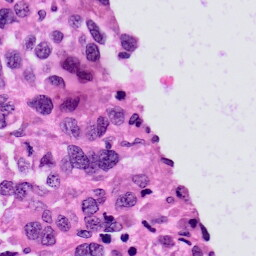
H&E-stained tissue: Prostate